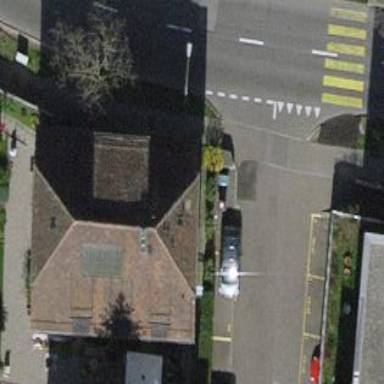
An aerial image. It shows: Beautiful apartment building with mansard roof.